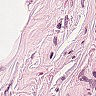
Metastatic tissue present: no